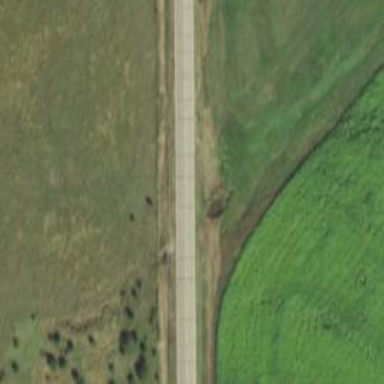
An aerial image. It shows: Tertiary road.